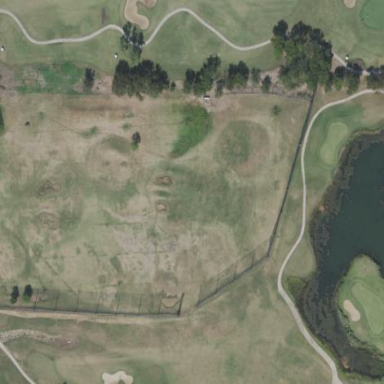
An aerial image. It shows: Grassy area used as driving range for golf.